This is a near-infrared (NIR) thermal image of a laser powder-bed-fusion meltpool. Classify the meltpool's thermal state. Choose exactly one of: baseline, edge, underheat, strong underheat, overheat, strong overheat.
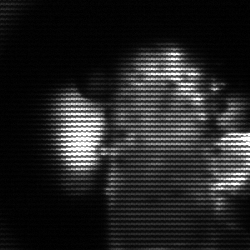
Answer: strong underheat